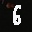
Label: 6